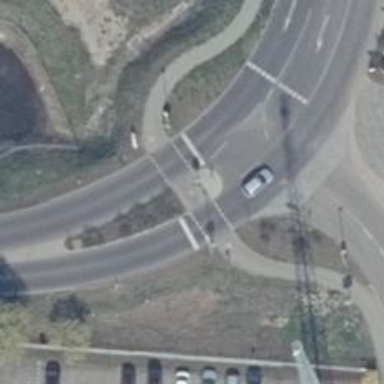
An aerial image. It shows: Uncontrolled road crossing with pedestrian island.